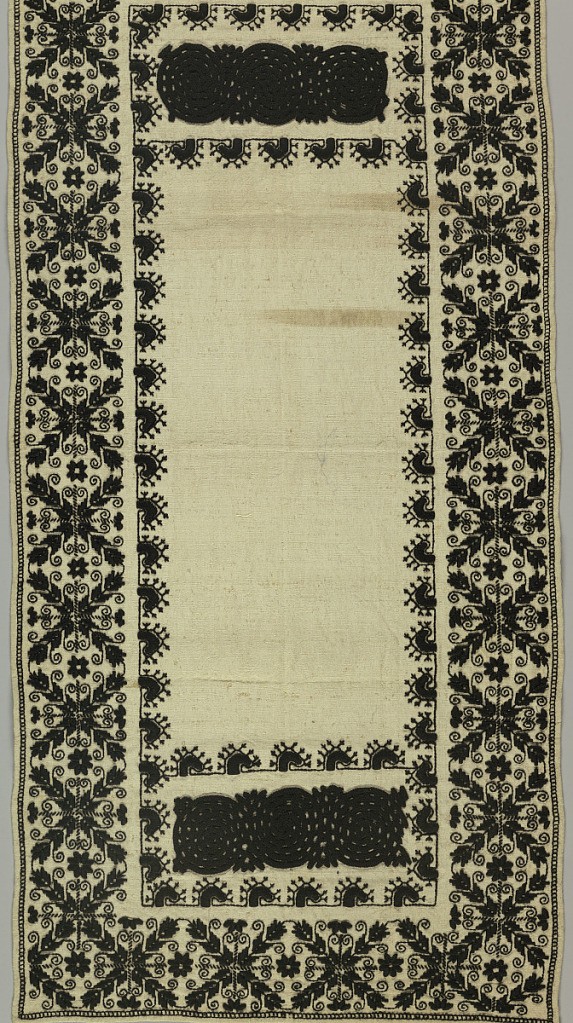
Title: Cover
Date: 18th–19th century
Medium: wool on linen Technique: embroidery
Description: Panel with geometrical floral border and bands with spirals at both ends.